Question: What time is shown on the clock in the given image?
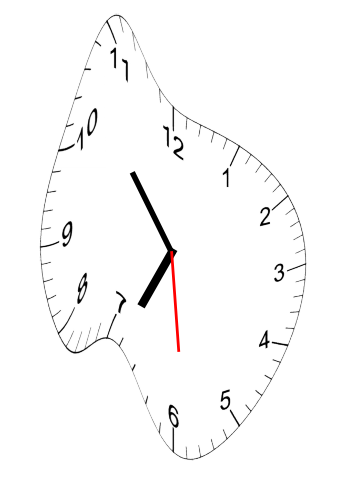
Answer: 06:53:29